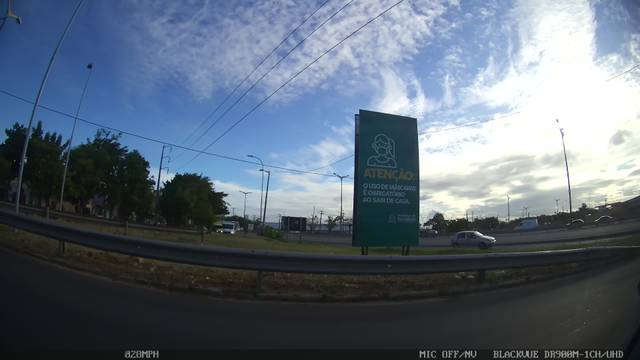
Region: Brazil
Coordinates: -3.78, -38.514